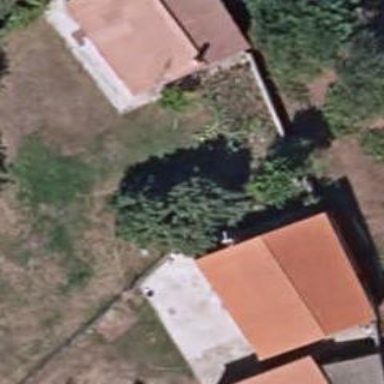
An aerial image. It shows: Simple and straightforward house.